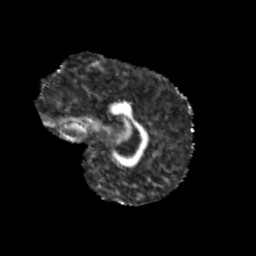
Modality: FA
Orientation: sagittal
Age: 12
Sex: male
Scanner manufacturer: siemens
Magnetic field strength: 3 T
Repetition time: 3.8 s
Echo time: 0.07 s